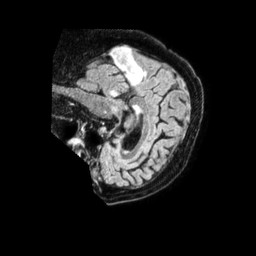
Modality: FLAIR
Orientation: sagittal
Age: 84
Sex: male
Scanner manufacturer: philips
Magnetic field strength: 1.5 T
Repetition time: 4.8 s
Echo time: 0.3364 s